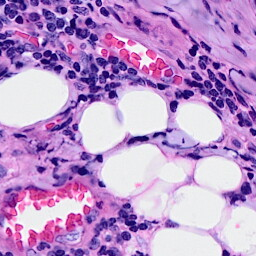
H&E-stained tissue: Breast